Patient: sex M, age 77
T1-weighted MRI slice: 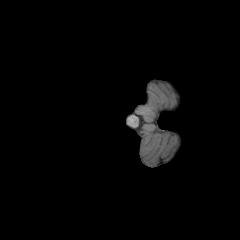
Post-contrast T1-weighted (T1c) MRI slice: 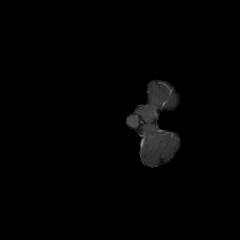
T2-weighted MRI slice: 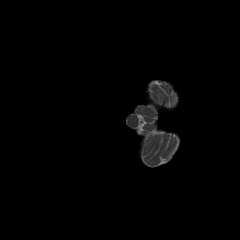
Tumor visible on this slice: no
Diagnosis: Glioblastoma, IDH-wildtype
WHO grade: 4